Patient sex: F
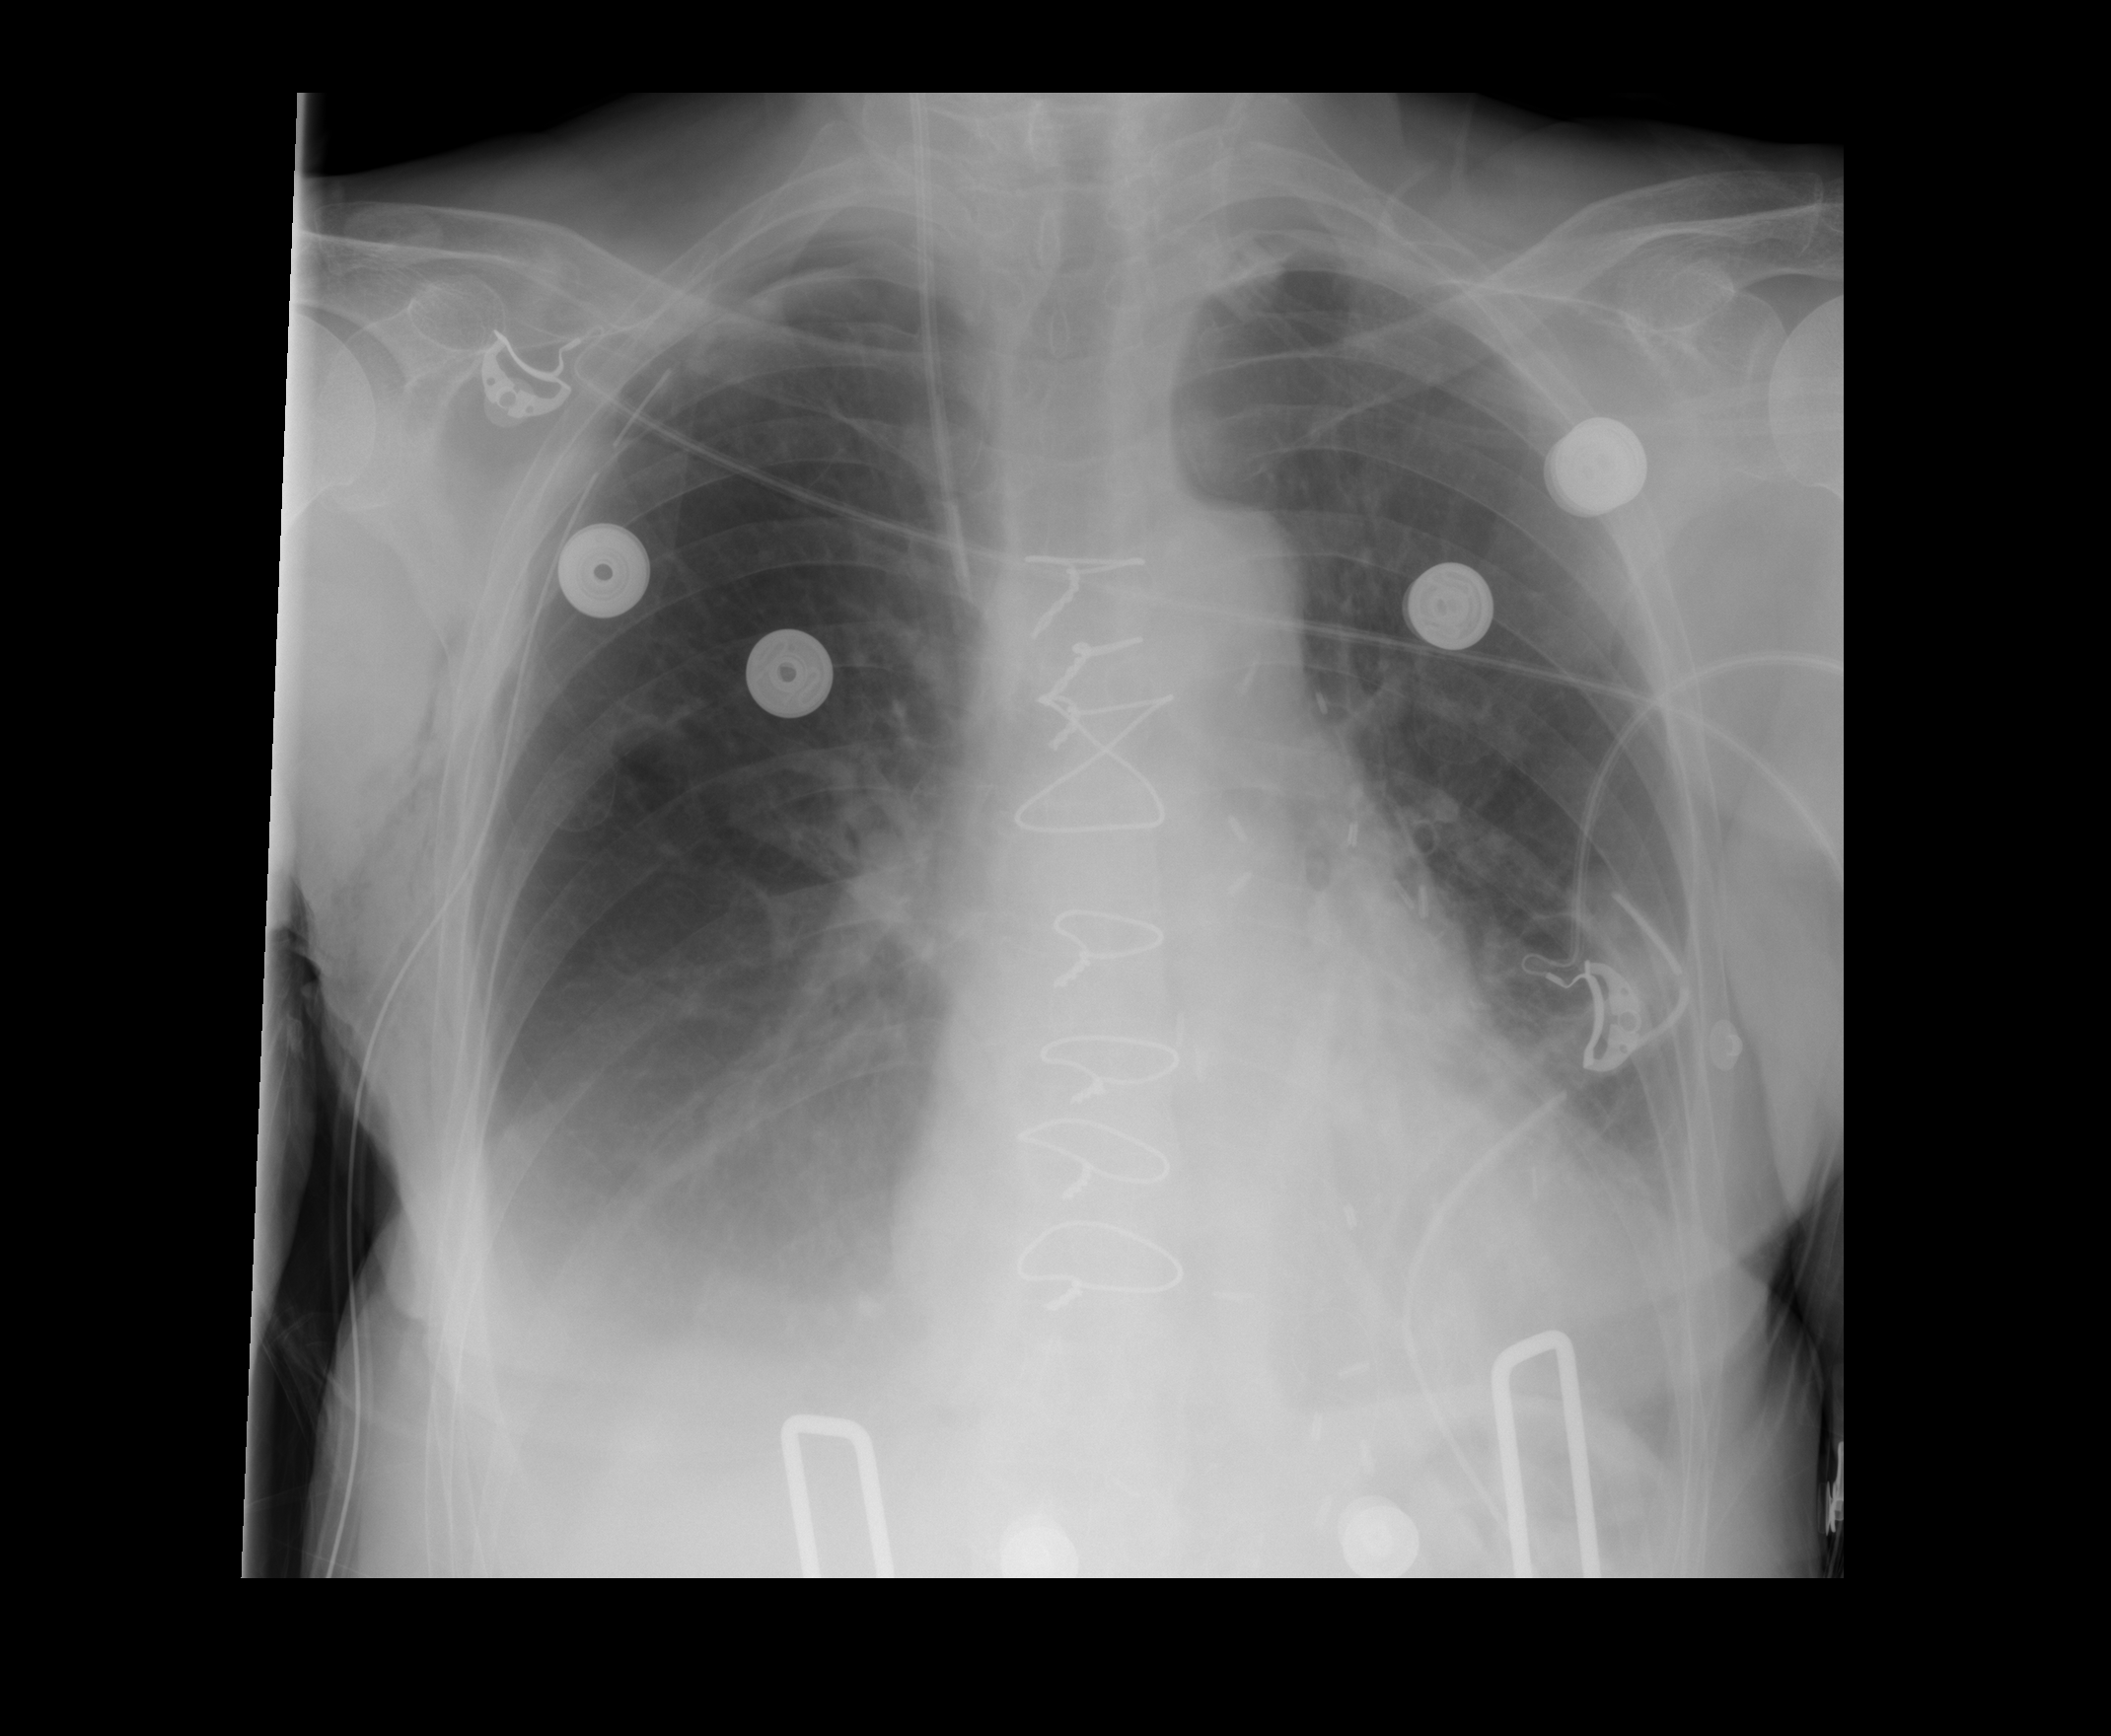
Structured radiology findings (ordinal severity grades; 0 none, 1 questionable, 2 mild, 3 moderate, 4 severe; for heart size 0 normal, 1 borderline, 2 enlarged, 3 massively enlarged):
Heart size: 1
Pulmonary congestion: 2
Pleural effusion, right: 2
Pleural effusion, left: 1
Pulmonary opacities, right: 0
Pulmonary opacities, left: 0
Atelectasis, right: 0
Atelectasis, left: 2